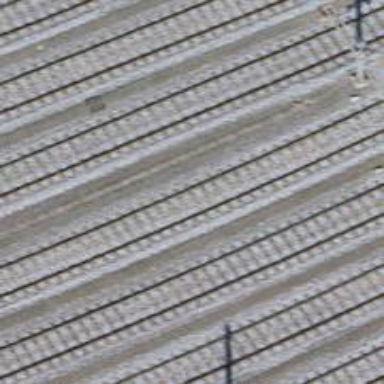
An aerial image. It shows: Rail yard with electrified contact lines for railway operations.